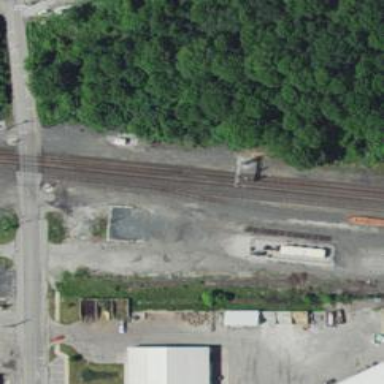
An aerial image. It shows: Railway siding for service.